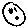
Label: moon